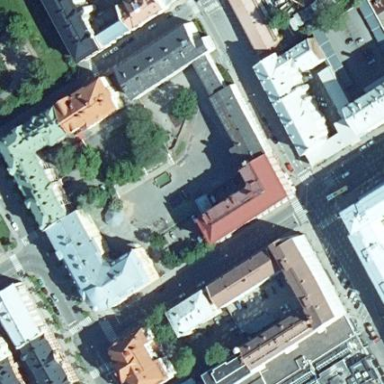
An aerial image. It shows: City block.